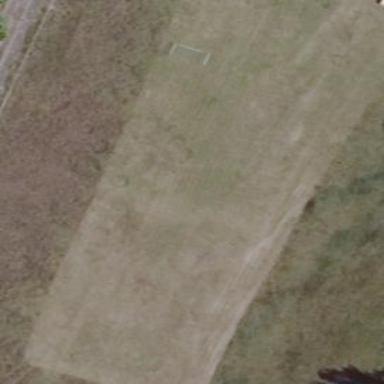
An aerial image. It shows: Soccer pitch with grass surface for leisure land.